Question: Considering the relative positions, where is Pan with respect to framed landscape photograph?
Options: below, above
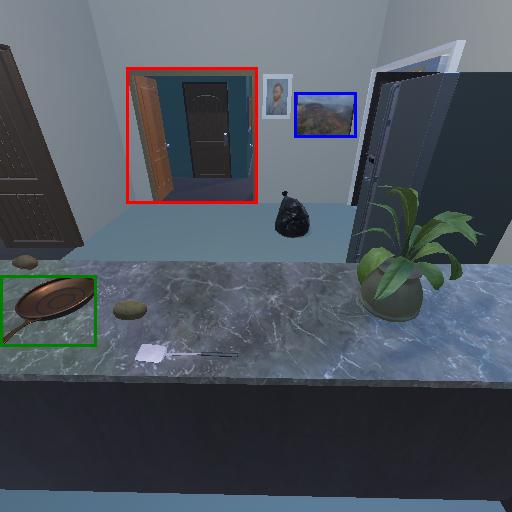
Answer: below